Question:
Hey, I want to make a subset of this dataset base on the first three letters that serve as idents for the cities. How would I go around that in R?
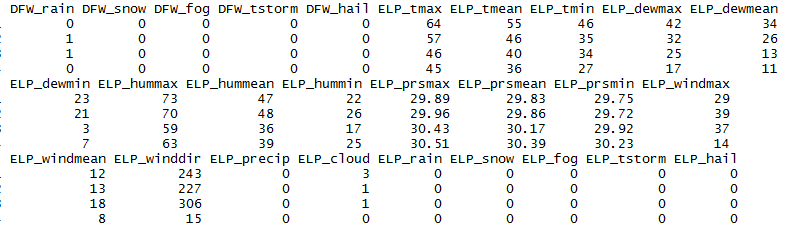
Answer: I guess the OP wanted to 'split' the dataset based on the in the column names. We can either use a 'substr' or 'sub' to create a grouping vector.
'''
grp <- substr(colnames(df1), 1, 3)
'''
or with 'sub'
'''
grp <- sub("^(.{3}).*", "\1", colnames(df1))
'''
Or another option is to remove the substring that starts from '_'.
'''
grp <- sub("_.*", "", colnames(df1))
'''
Based on the "grp", we can split the column names to a 'list' and subset the dataset.
'''
lst <- lapply(split(colnames(df1), grp), function(nm) df1[nm])
lst
#$DFW
# DFW_rain DFW_snow DFW_fog DFW_tstorm DFW_hail
#1 0 0 0 0 0
#2 1 0 0 0 0
#3 1 0 0 0 0
#4 0 0 0 0 0
#$ELP
# ELP_tmax ELP_tmean ELP_tmin ELP_dewmax ELP_dewmean ELP_dewmin ELP_hummax ELP_hummean ELP_hummin ELP_prsmax ELP_prsmean ELP_prsmin ELP_windmax ELP_windmean ELP_winddir
#1 64 55 46 42 34 23 73 47 22 29.89 29.83 29.75 29 12 243
#2 57 46 35 32 26 21 70 48 26 29.96 29.86 29.72 39 13 227
#3 46 40 34 25 13 3 59 36 17 30.43 30.17 29.92 37 18 306
#4 45 36 27 17 11 7 63 39 15 30.51 30.39 30.23 14 8 15
# ELP_precip ELP_cloud ELP_rain ELP_snow ELP_fog ELP_tstorm ELP_hail
#1 0 3 0 0 0 0 0
#2 0 1 0 0 0 0 0
#3 0 1 0 0 0 0 0
#4 0 0 0 0 0 0 0
'''
The "lst" is a 'list' of 'data.frame's. It is better to do all the operations within the 'list' instead of having several objects in the global environment
But, if we need separate data.frame objects (not recommended)
'''
list2env(setNames(lst, paste0("df", names(lst))),
envir = .GlobalEnv)
dfDFW
# DFW_rain DFW_snow DFW_fog DFW_tstorm DFW_hail
#1 0 0 0 0 0
#2 1 0 0 0 0
#3 1 0 0 0 0
#4 0 0 0 0 0
'''
---
Instead of 'split'ting if we need to extract only a particular column we can 'grep' with the values of 'grp'. For example
'''
Un1 <- unique(grp)
df1[grep(Un1[1], colnames(df1))]
# DFW_rain DFW_snow DFW_fog DFW_tstorm DFW_hail
#1 0 0 0 0 0
#2 1 0 0 0 0
#3 1 0 0 0 0
#4 0 0 0 0 0
'''
### data
'''
df1 <- structure(list(DFW_rain = c(0, 1, 1, 0),
DFW_snow = c(0, 0, 0, 0), DFW_fog = c(0, 0, 0, 0),
DFW_tstorm = c(0, 0, 0, 0), DFW_hail = c(0,
0, 0, 0),
ELP_tmax = c(64, 57, 46, 45), ELP_tmean = c(55, 46,
40, 36), ELP_tmin = c(46, 35, 34, 27), ELP_dewmax = c(42, 32,
25, 17), ELP_dewmean = c(34, 26, 13, 11), ELP_dewmin = c(23,
21, 3, 7), ELP_hummax = c(73, 70, 59, 63), ELP_hummean = c(47,
48, 36, 39), ELP_hummin = c(22, 26, 17, 15), ELP_prsmax = c(29.89,
29.96, 30.43, 30.51), ELP_prsmean = c(29.83, 29.86, 30.17, 30.39
), ELP_prsmin = c(29.75, 29.72, 29.92, 30.23),
ELP_windmax = c(29, 39, 37, 14), ELP_windmean = c(12, 13,
18, 8), ELP_winddir = c(243,
227, 306, 15), ELP_precip = c(0, 0, 0, 0),
ELP_cloud = c(3, 1, 1, 0), ELP_rain = c(0, 0, 0, 0),
ELP_snow = c(0, 0, 0, 0), ELP_fog = c(0,0, 0, 0),
ELP_tstorm = c(0, 0, 0, 0), ELP_hail = c(0, 0, 0, 0
)), .Names = c("DFW_rain", "DFW_snow", "DFW_fog",
"DFW_tstorm", "DFW_hail", "ELP_tmax", "ELP_tmean",
"ELP_tmin", "ELP_dewmax", "ELP_dewmean", "ELP_dewmin",
"ELP_hummax", "ELP_hummean", "ELP_hummin",
"ELP_prsmax", "ELP_prsmean", "ELP_prsmin", "ELP_windmax",
"ELP_windmean", "ELP_winddir", "ELP_precip",
"ELP_cloud", "ELP_rain", "ELP_snow",
"ELP_fog", "ELP_tstorm", "ELP_hail"),
row.names = c(NA, -4L), class = "data.frame")
'''